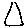
Label: triangle